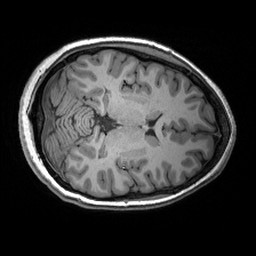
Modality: T1w
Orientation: axial
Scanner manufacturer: siemens
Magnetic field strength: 3 T
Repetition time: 2.53 s
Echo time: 0.00299 s